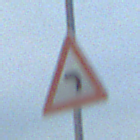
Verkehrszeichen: KurveLinks
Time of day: SunriseSunset
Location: Outdoor (Beach)
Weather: PartlyCloudy
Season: NotSpecified
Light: Natural